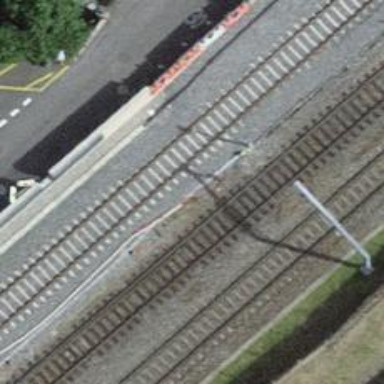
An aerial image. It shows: Railway switch.